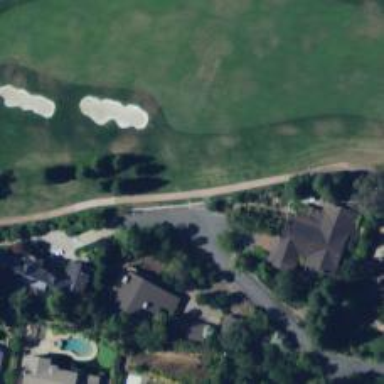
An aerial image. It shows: Service road designated as golf cart path.